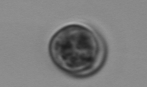
Label: Thalassiosira